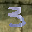
Label: 3